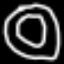
Label: donut